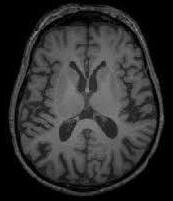
Label: notumor